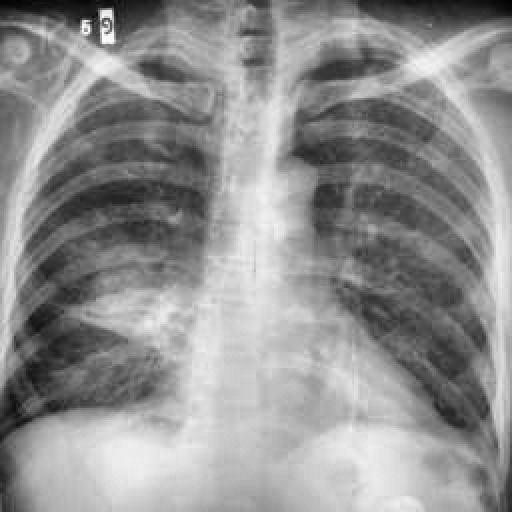
Finding: TUBERCULOSIS